Aerial crown-view tile of a tropical tree (Barro Colorado Island, Panama), acquired 20241216:
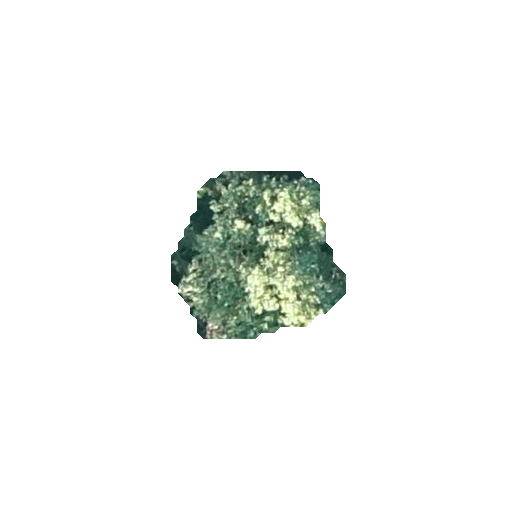
Species: Hieronyma alchorneoides
GBIF accepted scientific name: Hieronyma alchorneoides
Crown area: 32.08 m²